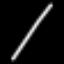
Label: line